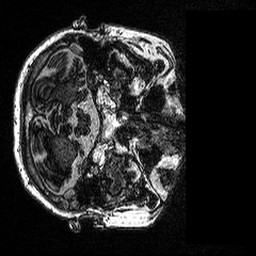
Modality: MP2RAGE
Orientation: axial
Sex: female
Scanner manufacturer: siemens
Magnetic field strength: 3 T
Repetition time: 5 s
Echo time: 0.00292 s